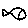
Label: fish